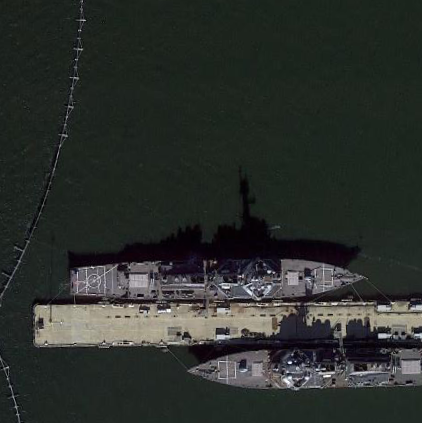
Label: destroyer